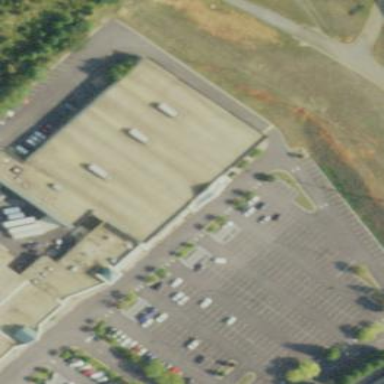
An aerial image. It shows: Department store building.